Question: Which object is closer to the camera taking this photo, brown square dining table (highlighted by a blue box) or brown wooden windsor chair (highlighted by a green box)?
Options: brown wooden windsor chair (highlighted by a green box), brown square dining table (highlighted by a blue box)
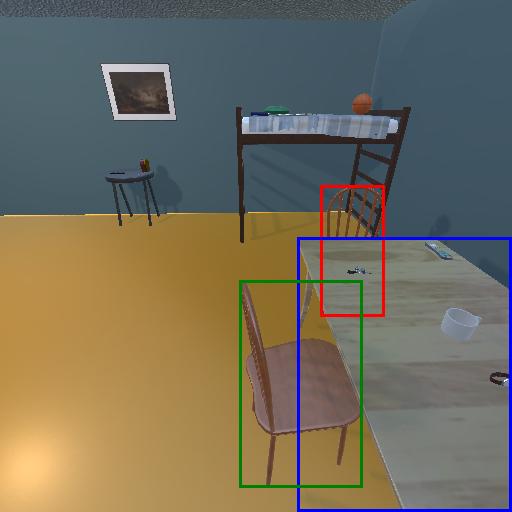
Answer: brown wooden windsor chair (highlighted by a green box)